Question: Anaconda navigator along and its enclosed applications stopped working when package was inserted manually, clicking their .exe icons wont raise any errors as nothing happens.
> But upon manual launch of
'''
C:\ProgramData\Anaconda2\Scriptsnaconda-navigator.exe
'''
or
'''
C:\ProgramData\Anaconda2\Scripts\spyder.exe
'''
> Raised the attached error
Qtpy error

'''
C:\ProgramData\Anaconda2\Scripts\jupyter-notebook.exe
'''
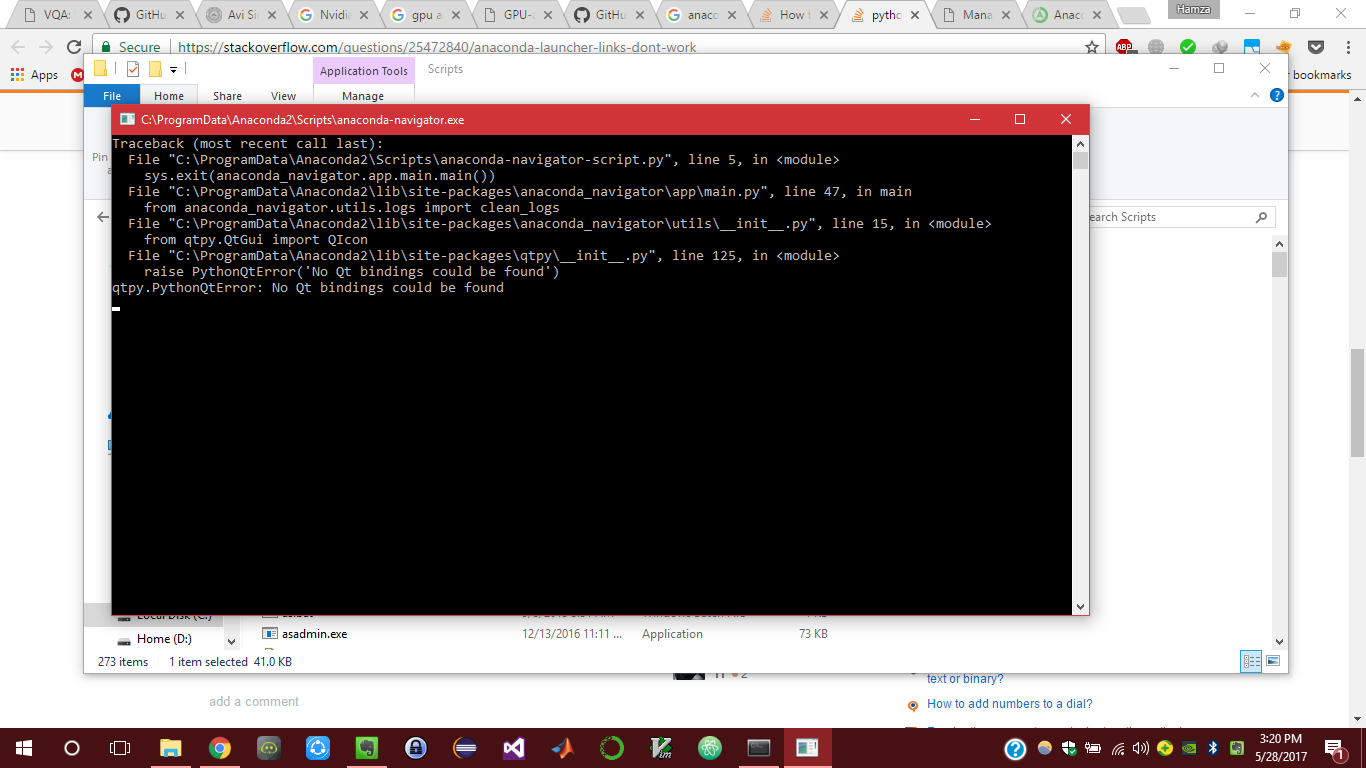
Answer: A simple sufficed, turns out the problem was in pipeline for 'pyqt' as it broke conflicting qt5 binding.
> P.s Happened when I accidentally install qt4 package over already
existing qt5 package in anaconda.